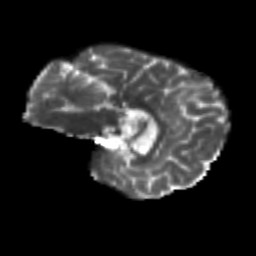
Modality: T2w
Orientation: sagittal
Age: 61
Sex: female
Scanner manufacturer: siemens
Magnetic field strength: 3 T
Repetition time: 4.71 s
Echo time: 0.0906 s